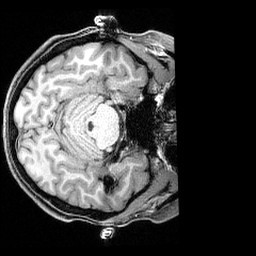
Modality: T1w
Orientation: axial
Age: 22
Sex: female
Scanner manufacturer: siemens
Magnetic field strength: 3 T
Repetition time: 2.3 s
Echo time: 0.00324 s